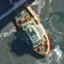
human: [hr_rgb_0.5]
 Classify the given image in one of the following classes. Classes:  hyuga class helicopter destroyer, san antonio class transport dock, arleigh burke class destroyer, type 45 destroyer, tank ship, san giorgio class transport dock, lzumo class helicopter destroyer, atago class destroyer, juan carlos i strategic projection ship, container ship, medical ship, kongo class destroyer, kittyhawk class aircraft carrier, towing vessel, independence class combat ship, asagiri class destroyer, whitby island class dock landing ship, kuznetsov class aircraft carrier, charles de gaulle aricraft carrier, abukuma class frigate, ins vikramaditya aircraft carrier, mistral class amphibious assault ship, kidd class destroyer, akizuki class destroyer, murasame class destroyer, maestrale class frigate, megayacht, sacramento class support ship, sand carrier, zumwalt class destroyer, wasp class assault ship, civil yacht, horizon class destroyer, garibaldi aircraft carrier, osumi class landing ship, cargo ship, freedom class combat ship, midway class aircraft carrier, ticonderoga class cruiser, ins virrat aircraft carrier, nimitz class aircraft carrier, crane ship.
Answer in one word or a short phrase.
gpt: Towing vessel